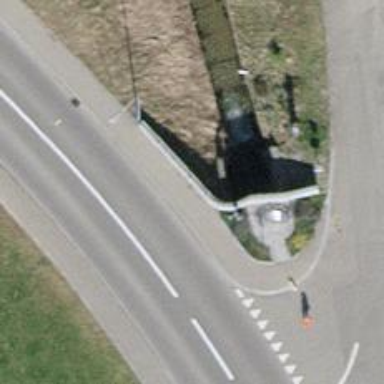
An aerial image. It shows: Bus stop with platform for public transport.